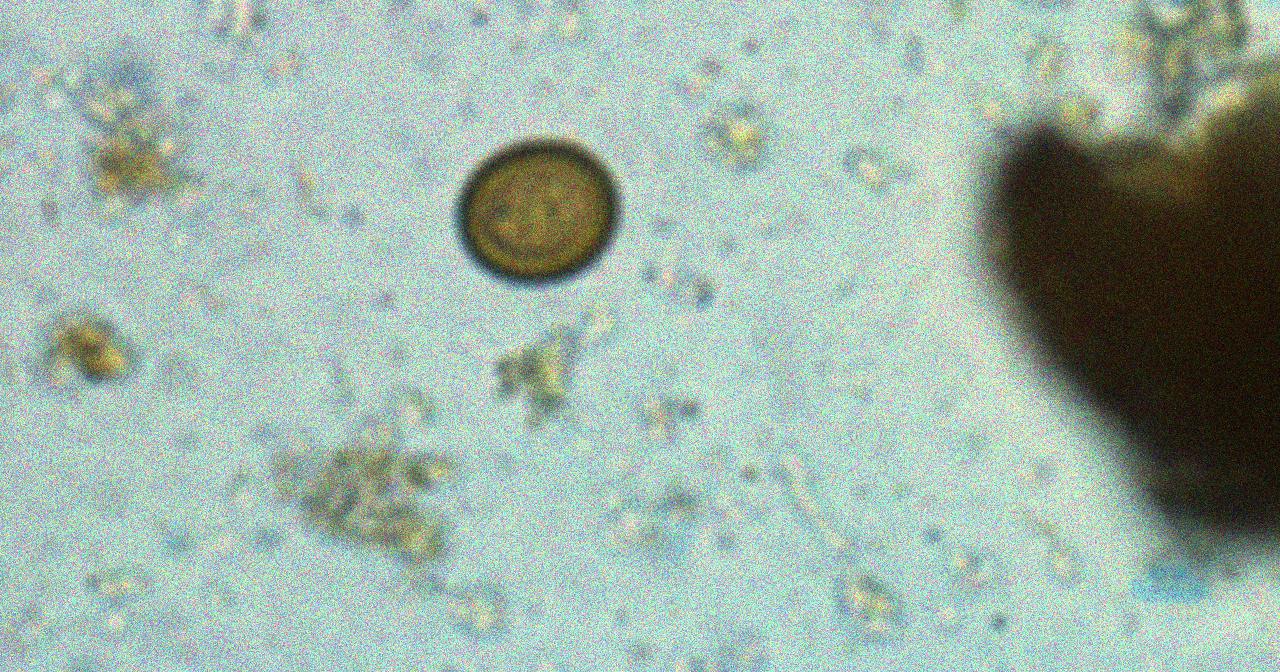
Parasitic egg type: Taenia spp. egg